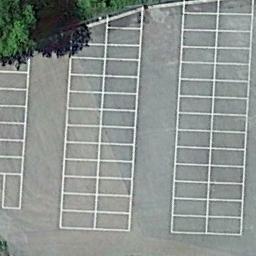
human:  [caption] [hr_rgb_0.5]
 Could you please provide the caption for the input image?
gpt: There is an empty parking lot .

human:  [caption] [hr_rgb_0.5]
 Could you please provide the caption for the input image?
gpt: The parking lot has lots of empty parking spaces .

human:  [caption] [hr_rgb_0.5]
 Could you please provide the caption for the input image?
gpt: There is no cars on the parking lot .

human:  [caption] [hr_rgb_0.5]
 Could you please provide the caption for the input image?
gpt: About half of the parking space in the parking lot is occupied .

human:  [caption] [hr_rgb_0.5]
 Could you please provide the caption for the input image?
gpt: A parking lot with white grid lines and no cars .